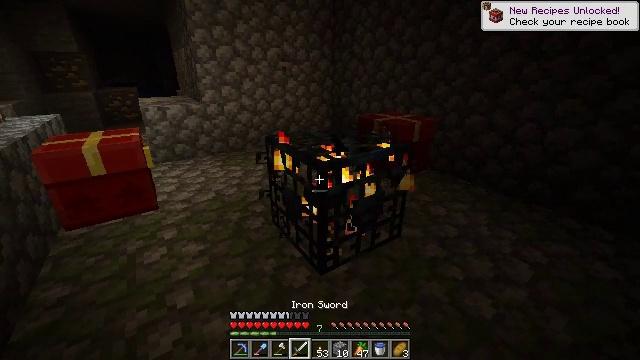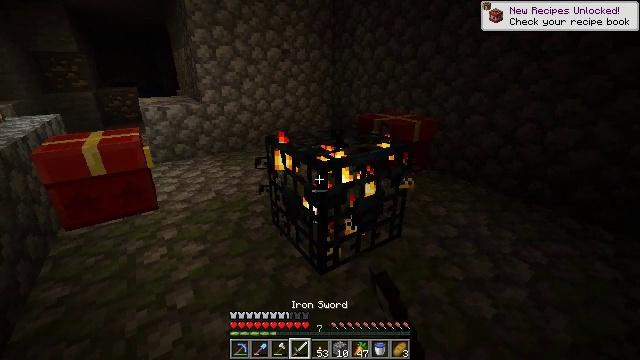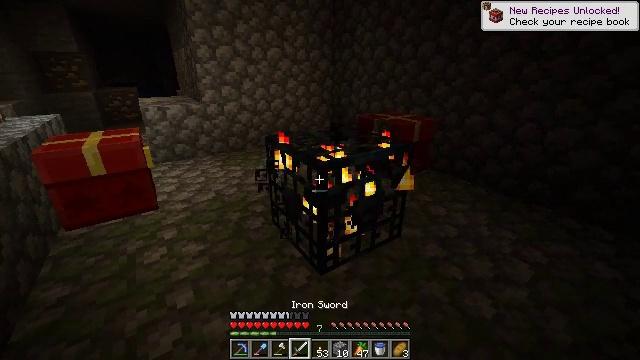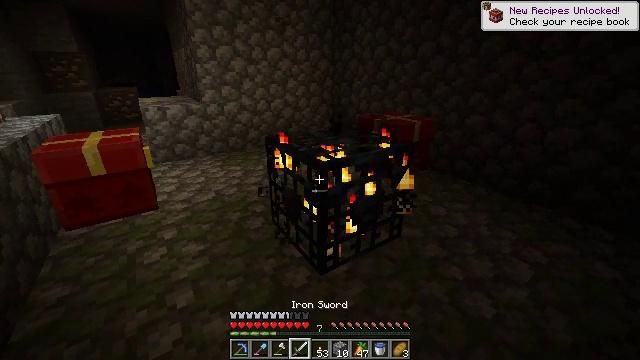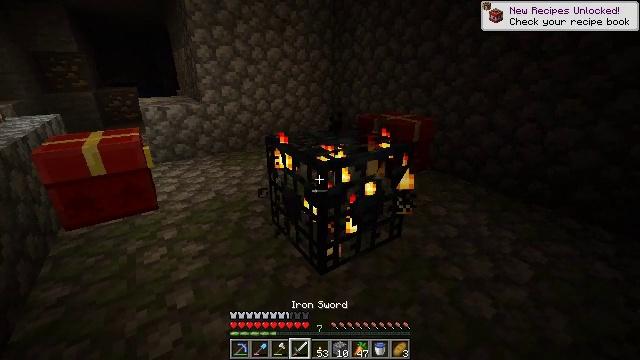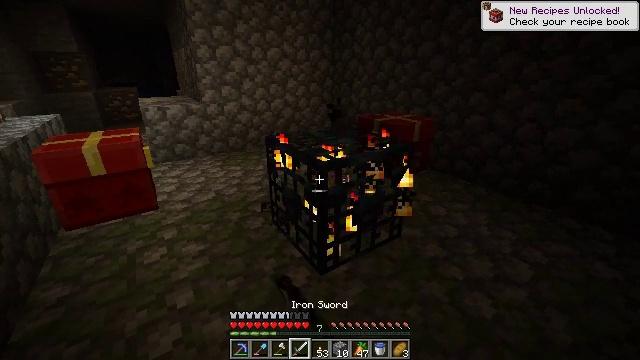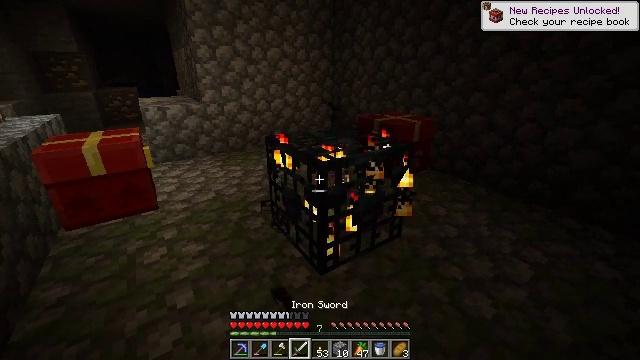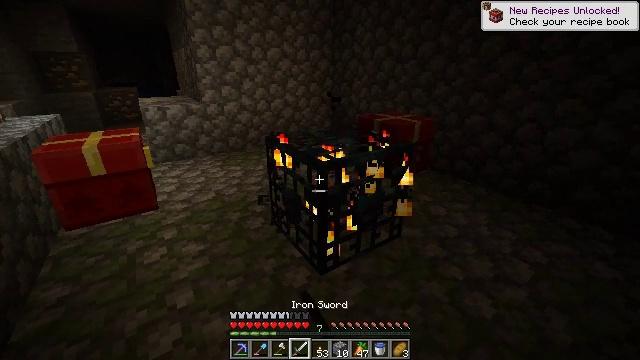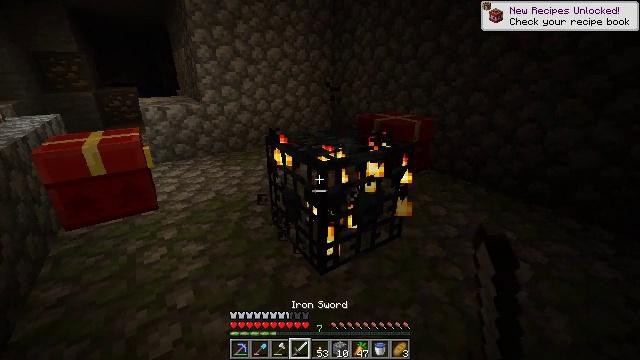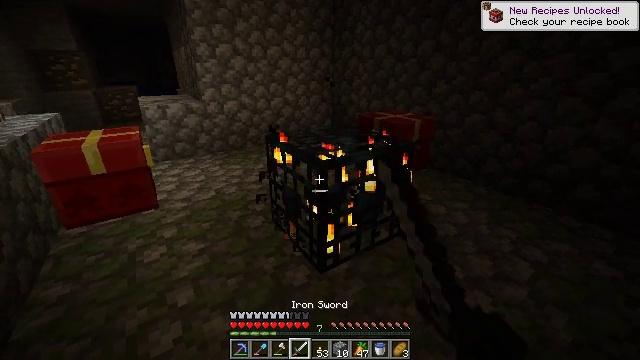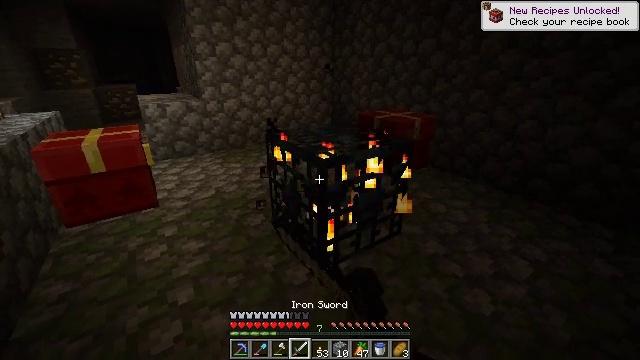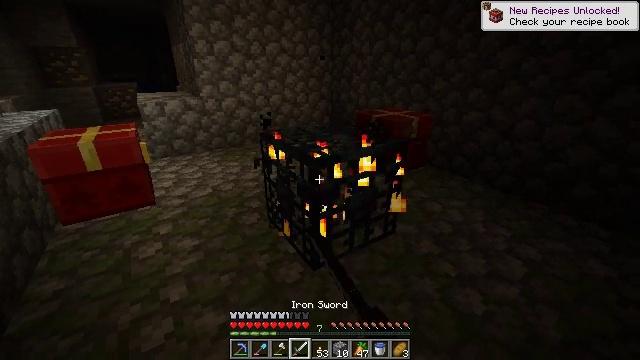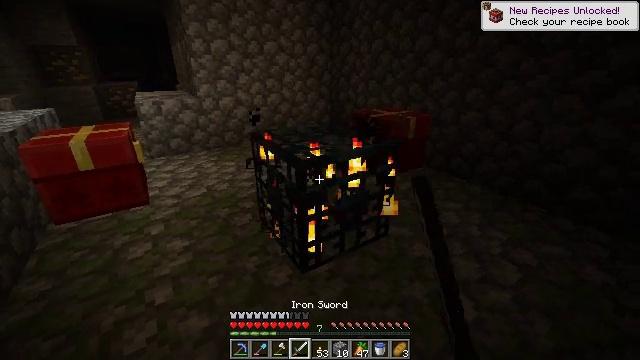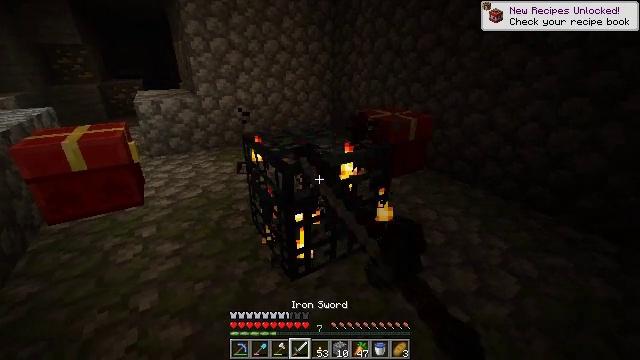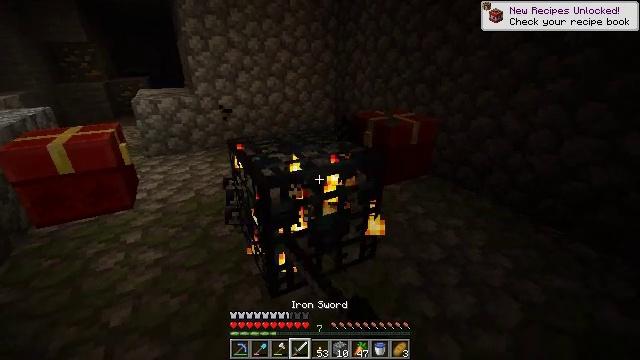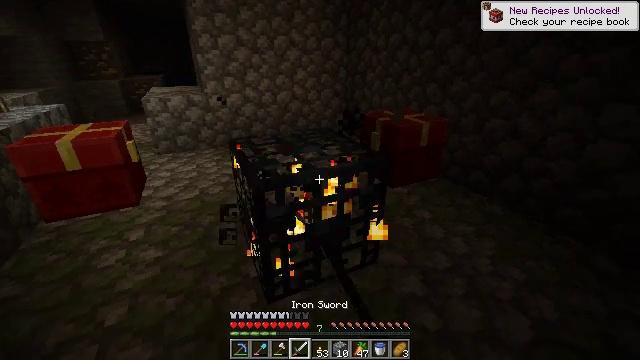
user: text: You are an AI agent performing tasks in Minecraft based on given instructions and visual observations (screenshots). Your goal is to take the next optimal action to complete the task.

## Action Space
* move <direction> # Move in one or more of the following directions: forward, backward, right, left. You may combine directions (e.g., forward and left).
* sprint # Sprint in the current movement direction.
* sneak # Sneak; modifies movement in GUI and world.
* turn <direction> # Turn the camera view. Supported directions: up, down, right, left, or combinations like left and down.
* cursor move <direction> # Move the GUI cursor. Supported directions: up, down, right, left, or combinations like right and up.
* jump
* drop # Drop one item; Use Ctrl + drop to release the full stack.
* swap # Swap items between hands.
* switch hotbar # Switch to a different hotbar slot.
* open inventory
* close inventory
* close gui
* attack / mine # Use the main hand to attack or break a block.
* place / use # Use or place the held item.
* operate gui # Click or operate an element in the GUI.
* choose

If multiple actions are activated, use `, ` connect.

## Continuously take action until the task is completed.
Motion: motion action
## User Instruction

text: Stop mobs spawning by breaking the spawner.
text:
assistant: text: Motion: attack / mine
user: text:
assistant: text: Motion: attack / mine
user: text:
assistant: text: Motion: attack / mine
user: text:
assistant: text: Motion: attack / mine
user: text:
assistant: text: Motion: attack / mine
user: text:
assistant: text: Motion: attack / mine
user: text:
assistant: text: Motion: attack / mine
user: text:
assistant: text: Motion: attack / mine
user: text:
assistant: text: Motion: attack / mine
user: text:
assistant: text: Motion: attack / mine
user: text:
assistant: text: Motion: move right, attack / mine
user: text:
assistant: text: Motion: move forward and move right, attack / mine
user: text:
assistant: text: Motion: move forward and move right, turn left, attack / mine
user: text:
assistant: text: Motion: move forward and move right, turn left, attack / mine
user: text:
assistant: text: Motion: turn left, attack / mine
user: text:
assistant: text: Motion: turn left, attack / mine
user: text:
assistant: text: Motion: turn left, attack / mine
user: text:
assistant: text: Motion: turn left, attack / mine
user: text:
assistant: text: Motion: turn left, attack / mine
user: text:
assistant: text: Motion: attack / mine
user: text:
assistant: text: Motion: turn left, attack / mine
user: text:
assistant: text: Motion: attack / mine
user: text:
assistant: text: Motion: attack / mine
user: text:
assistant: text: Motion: attack / mine
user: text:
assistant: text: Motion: attack / mine
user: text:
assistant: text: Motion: attack / mine
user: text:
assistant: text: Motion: attack / mine
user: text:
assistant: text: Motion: attack / mine
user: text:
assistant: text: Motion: attack / mine
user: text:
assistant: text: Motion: attack / mine